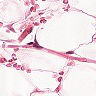
Metastatic tissue present: no